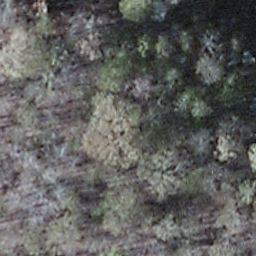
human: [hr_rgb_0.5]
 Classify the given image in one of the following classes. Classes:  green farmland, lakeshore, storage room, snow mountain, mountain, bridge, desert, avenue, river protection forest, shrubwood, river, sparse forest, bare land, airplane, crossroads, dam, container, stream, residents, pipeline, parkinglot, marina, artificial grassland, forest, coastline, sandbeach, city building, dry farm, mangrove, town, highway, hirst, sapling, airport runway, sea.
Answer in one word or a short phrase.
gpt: shrubwood